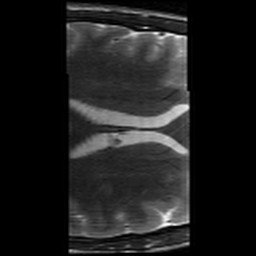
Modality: T2w
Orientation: axial
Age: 27
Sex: male
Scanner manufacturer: siemens
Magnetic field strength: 3 T
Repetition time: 8.02 s
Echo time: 0.08 s